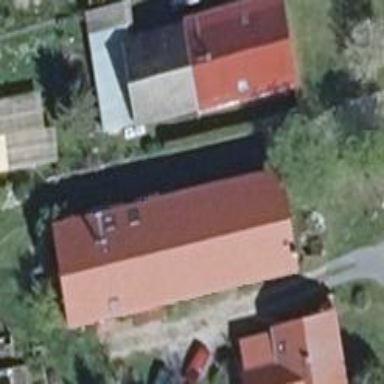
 oriented along the structure. The roof is painted grey."